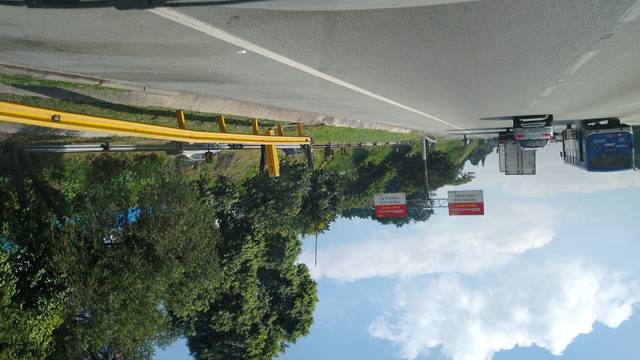
Region: Brazil
Coordinates: -23.498, -46.559